Question: while I export a ADT project in eclipse I find some issue but i don't know the cause . here a capture of my problem

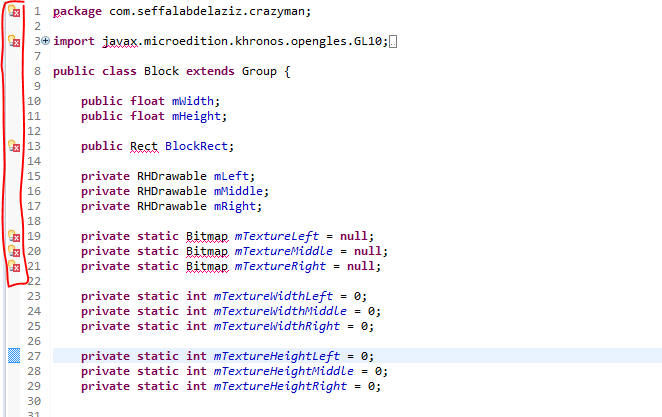
Answer: Double click on the error message and import the java library. Make sure you also set the JDK in the build path of eclipse. After that clean and rebuild the project. Please do check the following screenshot. The below screenshot is an example, neglect the WebSphere Application Server v7.0JRE. Also make sure you point the JRE path to 'jdk1.8.x\jre'
<URL>